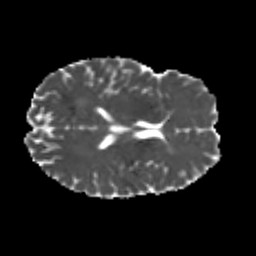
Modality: MD
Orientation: axial
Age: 22
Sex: male
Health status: healthy
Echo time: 0.074 s